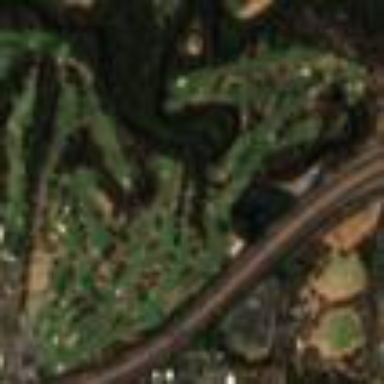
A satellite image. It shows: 18-hole golf course situated within leisure land.